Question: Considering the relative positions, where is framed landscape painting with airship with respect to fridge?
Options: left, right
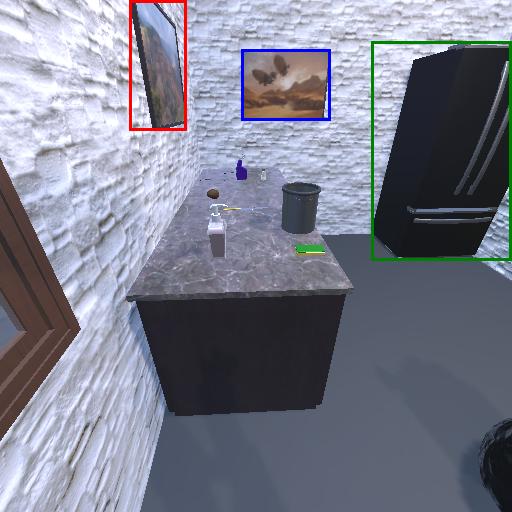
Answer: left